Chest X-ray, AP view. Patient: 53 years old, sex F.
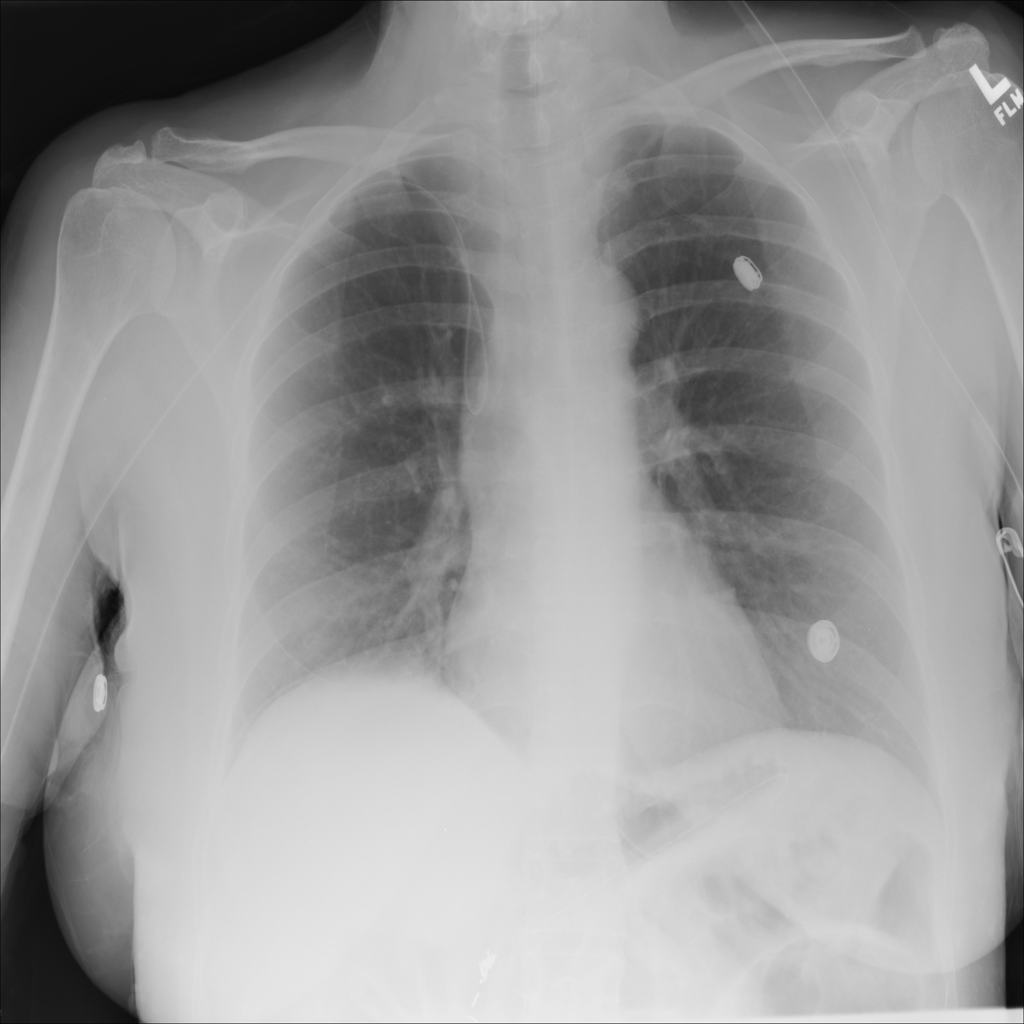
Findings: No Finding